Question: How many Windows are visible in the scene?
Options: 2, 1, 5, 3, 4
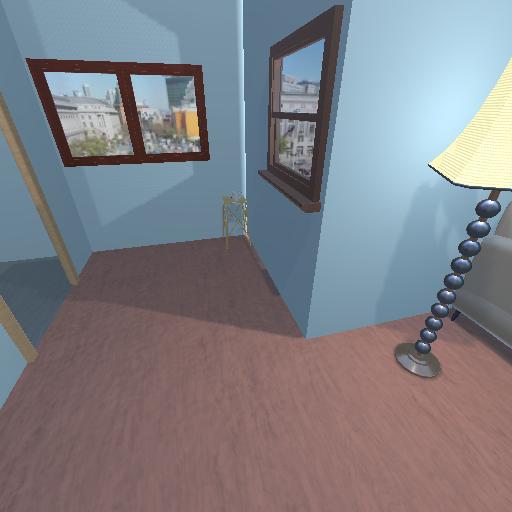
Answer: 2